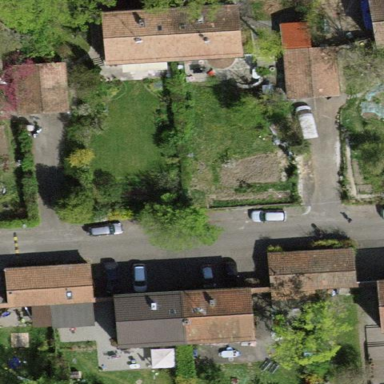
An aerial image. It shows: Garden surrounded by fence.